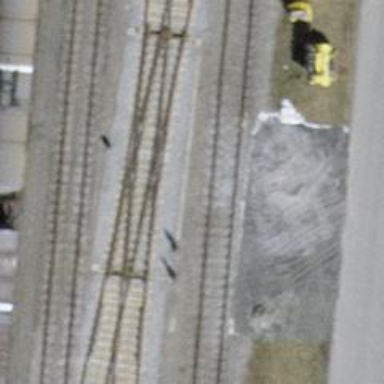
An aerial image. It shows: Railway switch.